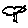
Label: tree